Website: home-depot
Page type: review-order
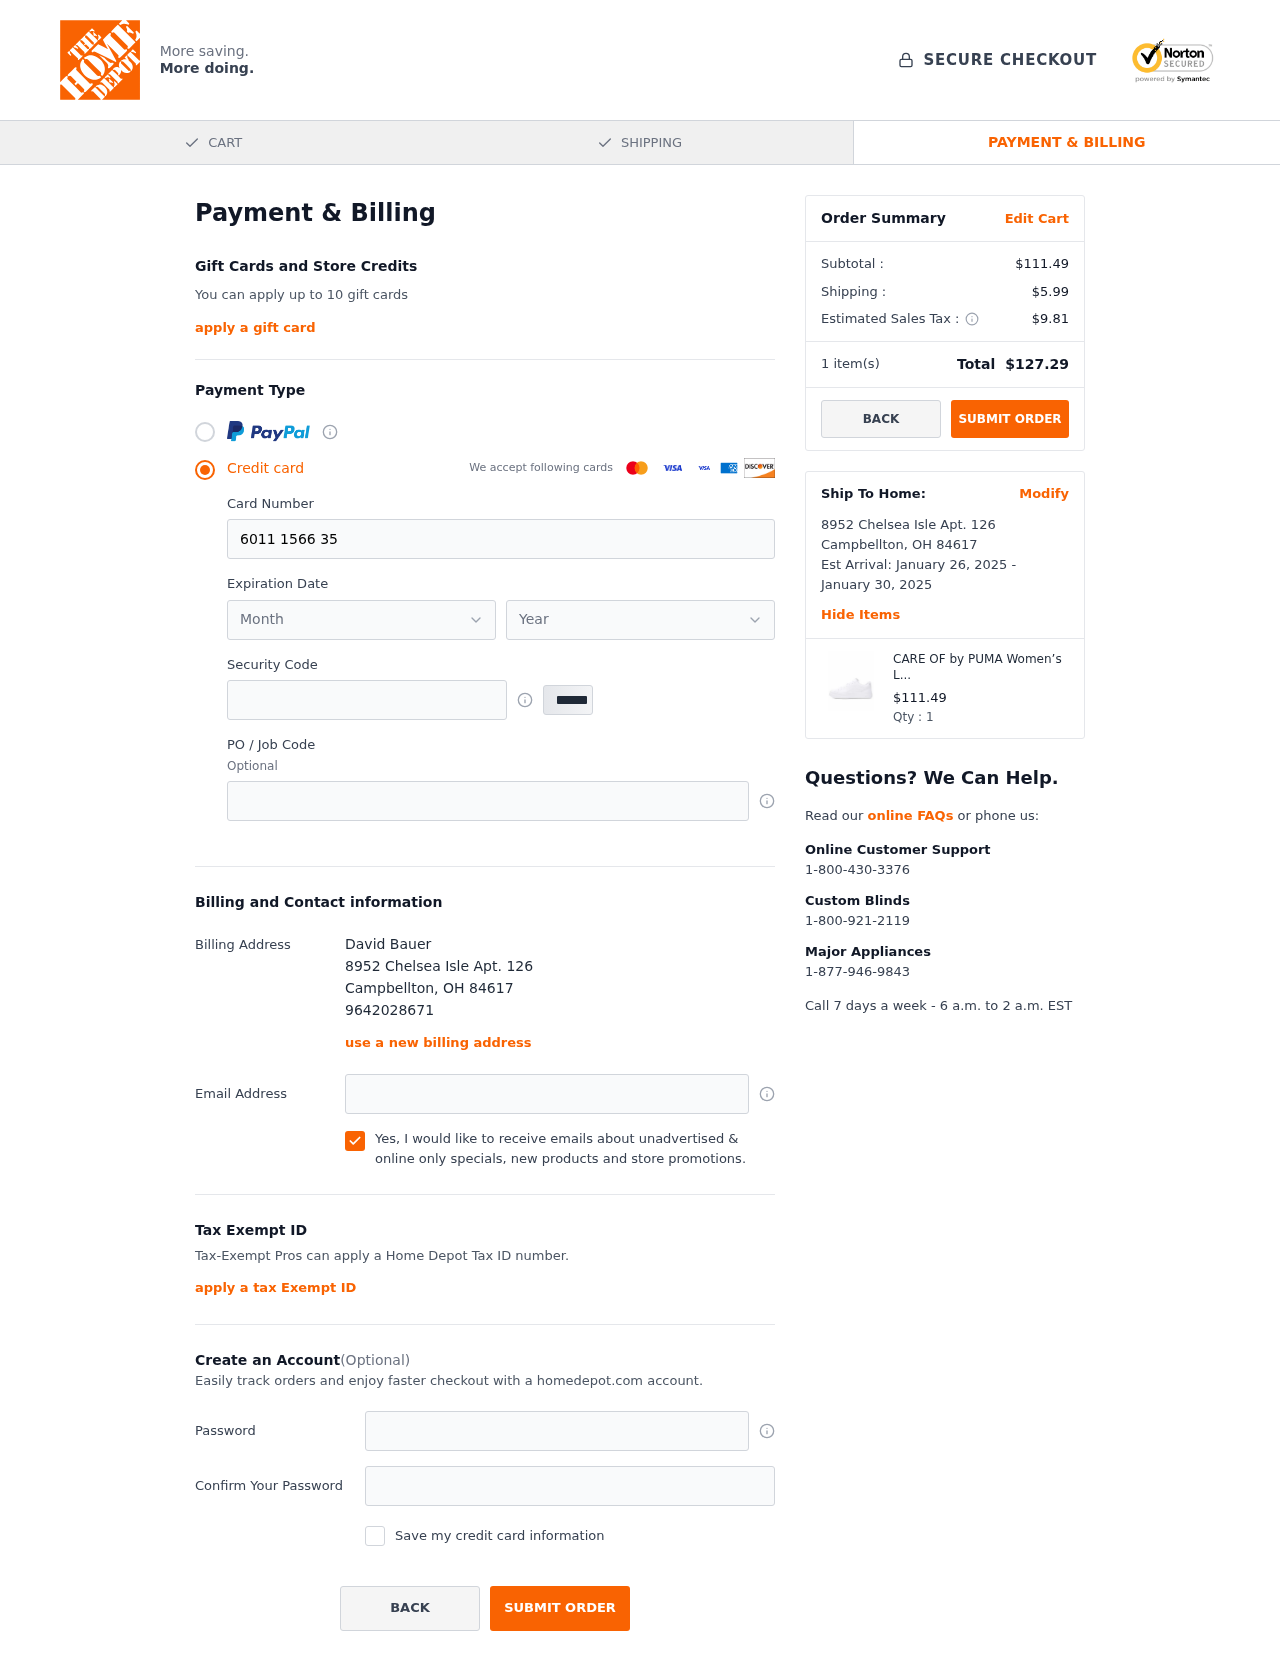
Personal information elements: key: PII_CARD_EXPIRY_MONTH
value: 10
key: PII_CARD_EXPIRY_YEAR
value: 28
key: PII_CITY
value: Campbellton
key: PII_FULLNAME
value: David Bauer
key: PII_PHONE
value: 9642028671
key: PII_POSTCODE
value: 84617
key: PII_STATE_ABBR
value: OH
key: PII_STREET
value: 8952 Chelsea Isle Apt. 126
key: PII_CARD_NUMBER
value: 6011 1566 3581 4217
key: PII_CARD_CVV
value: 606
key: PII_EMAIL
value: davidbauer@hotmail.com
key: PII_POSTCODE_FULL
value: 84617
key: PII_POSTCODE_NUMERIC
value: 84617
Product elements: key: PRODUCT1_NAME
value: CARE OF by PUMA Women’s Leather Platform Low-Top Sneakers
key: PRODUCT1_PRICE
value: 111.49
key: PRODUCT1_QUANTITY
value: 1
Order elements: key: ORDER_SUBTOTAL
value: $111.49
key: ORDER_SHIPPING_COST
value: $5.99
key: ORDER_TAX
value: $9.81
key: ORDER_NUM_ITEMS
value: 1
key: ORDER_TOTAL
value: $127.29
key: ORDER_SHIPPING_DATE
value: January 26, 2025
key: ORDER_DELIVERY_DATE
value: January 30, 2025